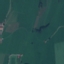
Land use / land cover class: Pasture